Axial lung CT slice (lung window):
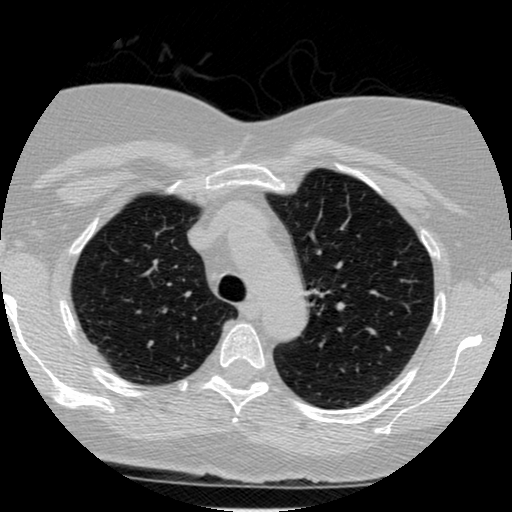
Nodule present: no